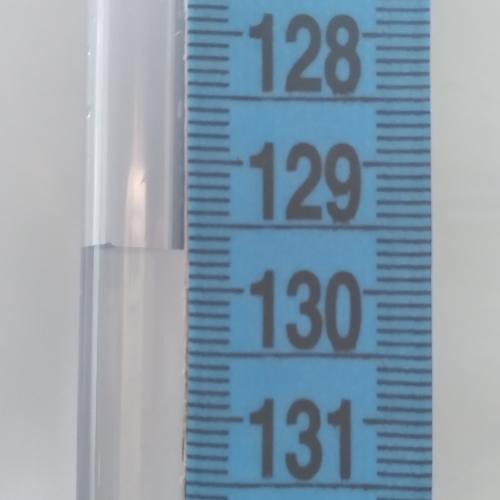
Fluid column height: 129.7 cm